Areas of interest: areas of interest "Comprehensive Gymnasium"
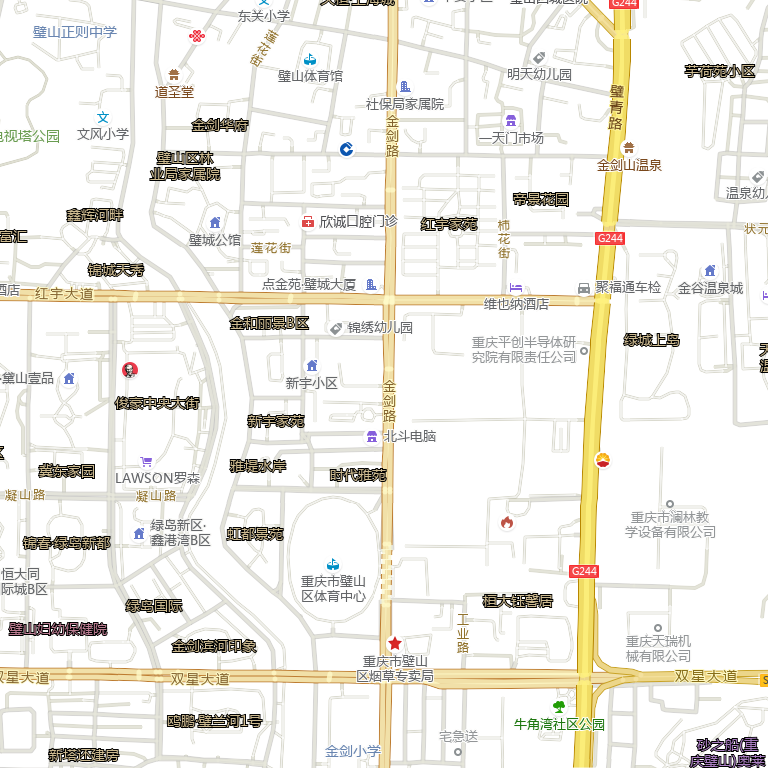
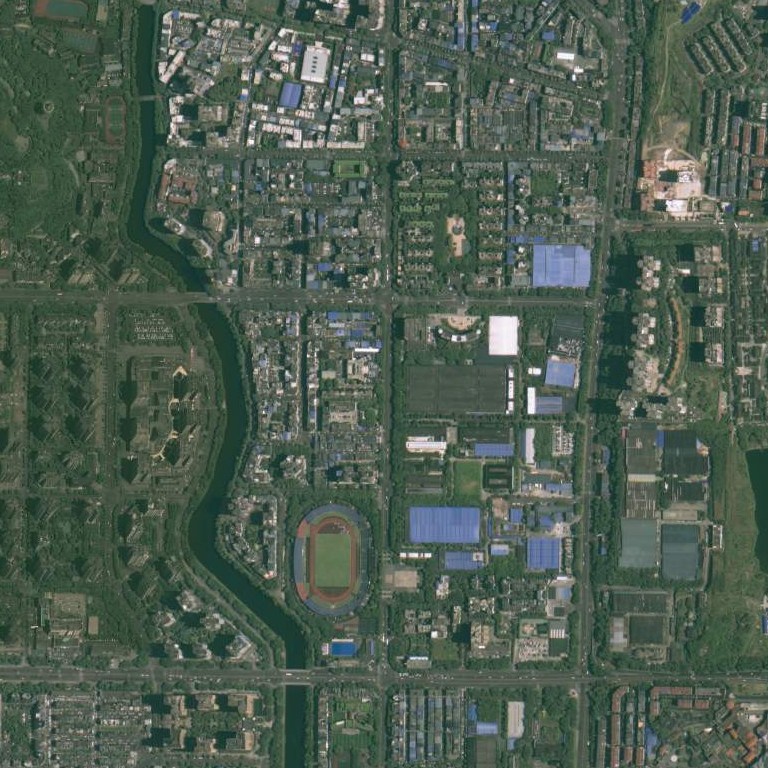